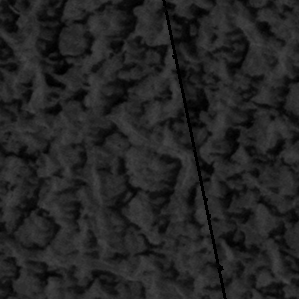
Label: frost